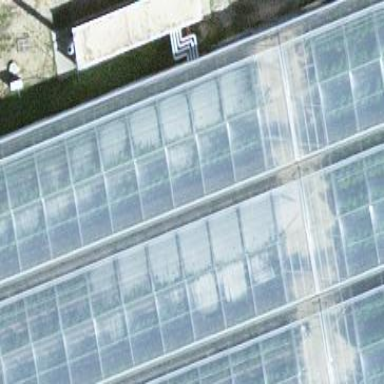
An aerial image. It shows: Greenhouse.